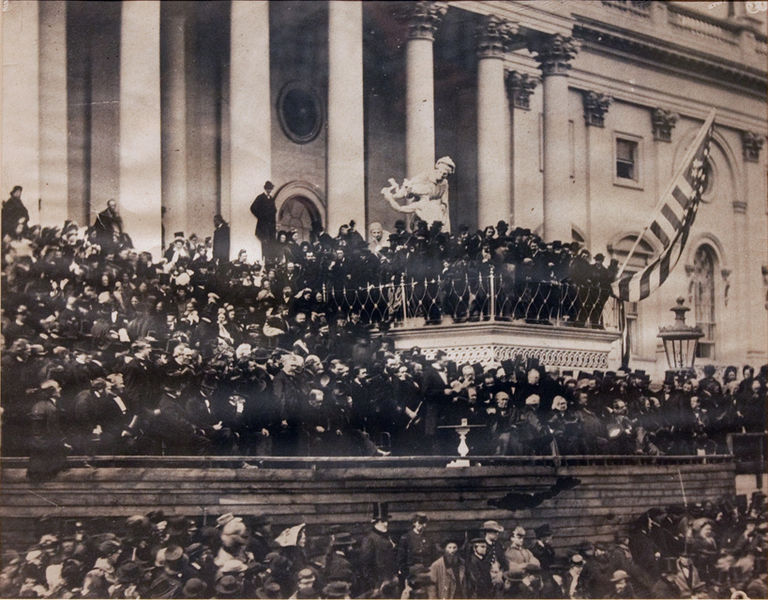
Titel: Lincoln's Second Inaugural Address
Künstler: Alexander Gardner
Standort: Amherst (Massachusetts, USA)
Institution: Mead Art Museum, Amherst College
Schlagwörter: menschen, schwarz, strasse, säule, weiss, flagge, amerika, celebration, column, columns, crowd, gathering, hat, people, black, meeting, old, foto, menschenmasse, building, ship, suit, usa, black and white, hats, photo, clock, flag, suits, victorian, party, public, war, american, tophat, business, photograph, photography, sepia, liberty, politics, state, 1880s, bill, speech, political, congress, american flag, state building, victorian architecture, patriotic, white house, passing bill, shiop